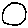
Label: circle